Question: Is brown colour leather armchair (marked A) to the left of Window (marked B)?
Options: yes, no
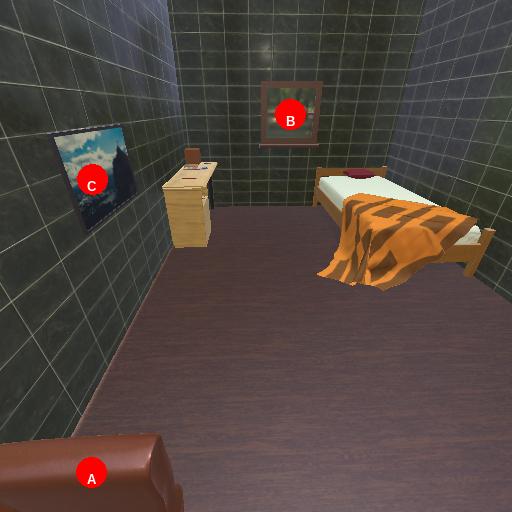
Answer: yes